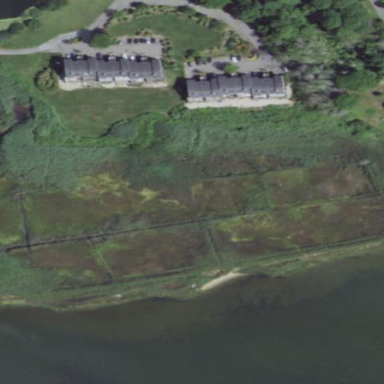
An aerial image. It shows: Wetland area characterized by wet meadow.